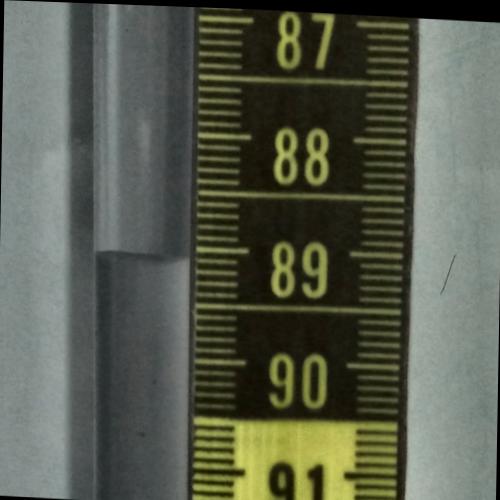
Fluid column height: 89.1 cm